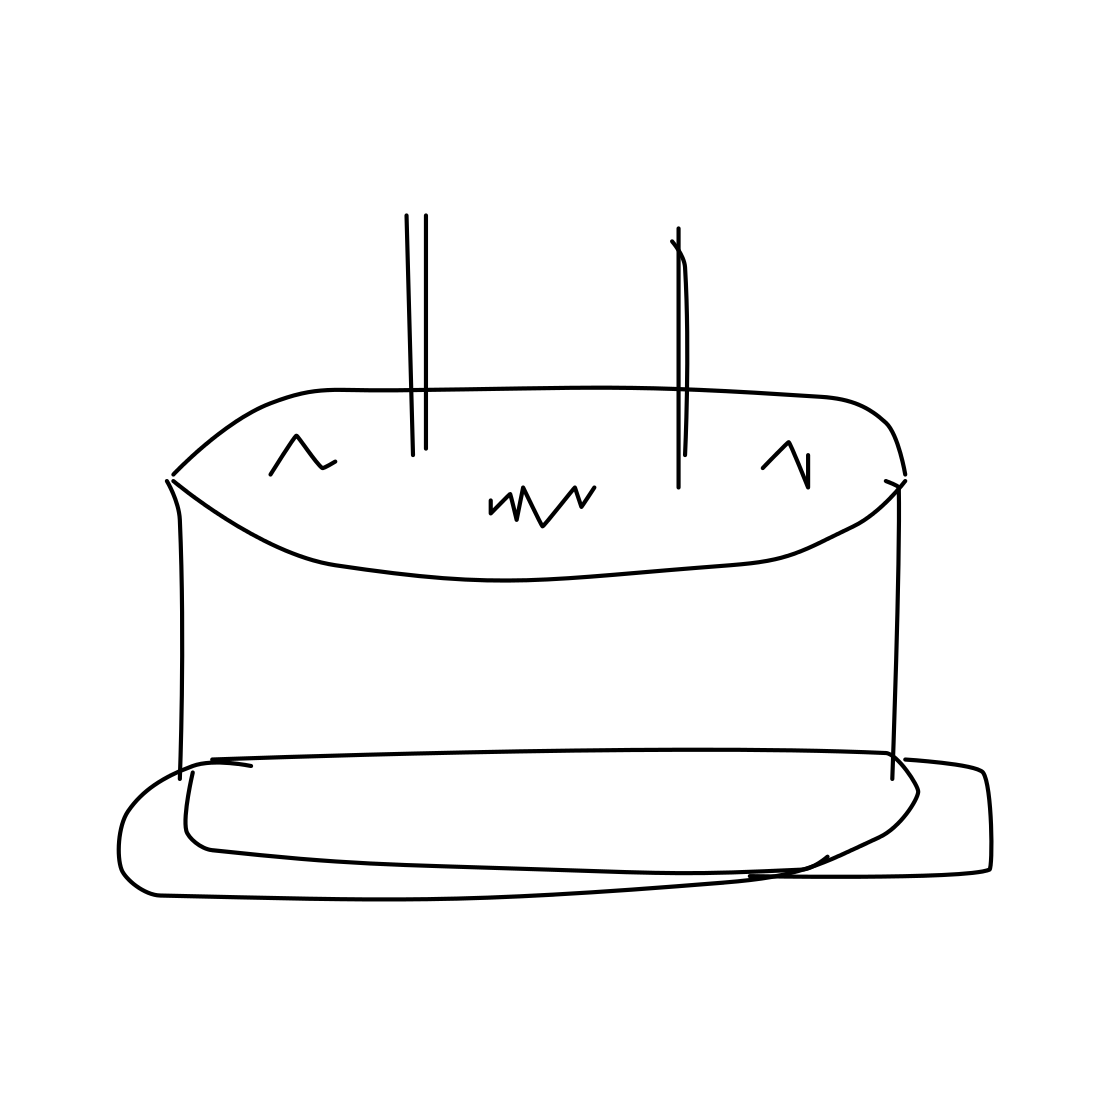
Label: cake